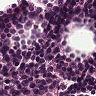
Metastatic tissue present: no